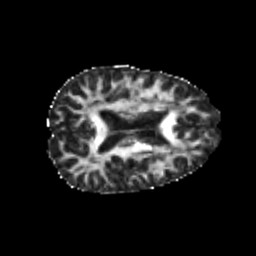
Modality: FA
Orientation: axial
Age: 25
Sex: female
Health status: healthy
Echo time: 0.074 s